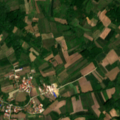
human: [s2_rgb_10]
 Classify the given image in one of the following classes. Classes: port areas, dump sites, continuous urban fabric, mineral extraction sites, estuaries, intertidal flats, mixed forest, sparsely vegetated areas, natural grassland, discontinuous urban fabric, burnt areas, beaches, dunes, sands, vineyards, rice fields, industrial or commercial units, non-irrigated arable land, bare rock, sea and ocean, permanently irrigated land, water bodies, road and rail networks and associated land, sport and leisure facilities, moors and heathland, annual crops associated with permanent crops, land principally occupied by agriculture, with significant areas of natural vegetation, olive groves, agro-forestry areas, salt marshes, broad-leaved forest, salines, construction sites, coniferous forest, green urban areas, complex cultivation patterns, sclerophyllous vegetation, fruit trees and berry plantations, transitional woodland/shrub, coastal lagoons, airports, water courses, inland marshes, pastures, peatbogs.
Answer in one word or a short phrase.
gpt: discontinuous urban fabric, non-irrigated arable land, complex cultivation patterns, land principally occupied by agriculture, with significant areas of natural vegetation